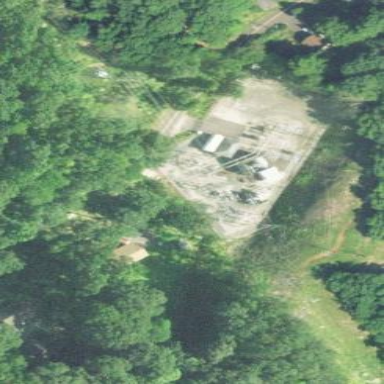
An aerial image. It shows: Outdoor distribution level power substation.